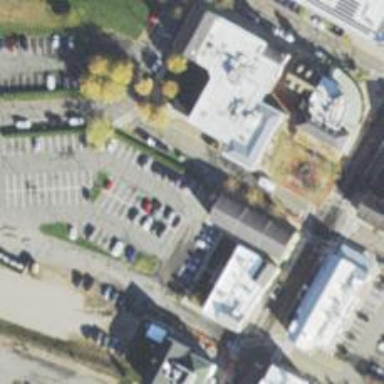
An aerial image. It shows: Parking space is available.